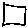
Label: square